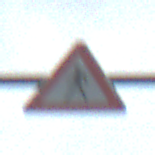
Verkehrszeichen: FussgaengerRechts
Umgebung: Outdoor, Suburban
Tageszeit: Midday
Wetter: Overcast
Licht: Natural
Jahreszeit: NotSpecified
Kontrast: LowContrast